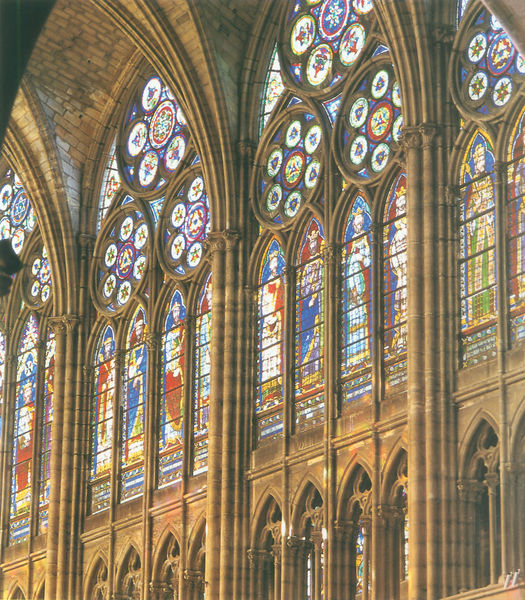
Titel: Abteikirche in St. Denis
Standort: St. Denis, Abteikirche (EU - F)
Schlagwörter: blau, weiß, grün, fenster, licht, pfeiler, rot, beige, wand, architektur, steine, kirche, gold, innen, gotik, bogen, pilaster, detail, foto, bögen, fugen, kirch, kreise, arkaden, kapitelle, kathedrale, gesims, okuli, buntglas, bündelpfeiler, dienste, gotisch, spitzbogen, kanneluren, heilige, szenen, rosetten, maßwerk, kronen, maßwerkfenster, verkröpfung, faren, gutbögen